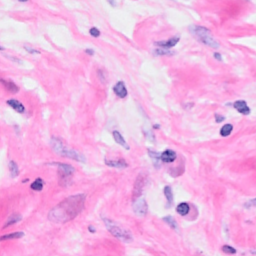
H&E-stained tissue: Breast